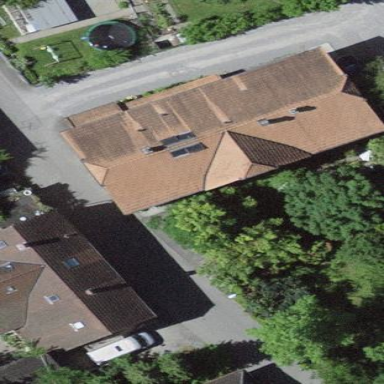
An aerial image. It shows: Residential building.